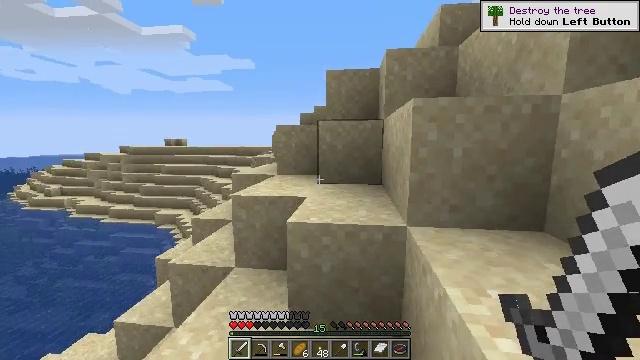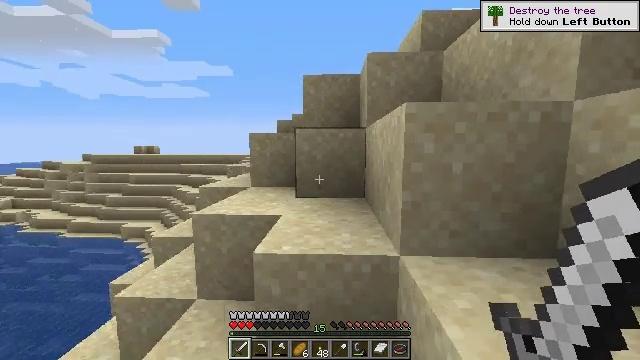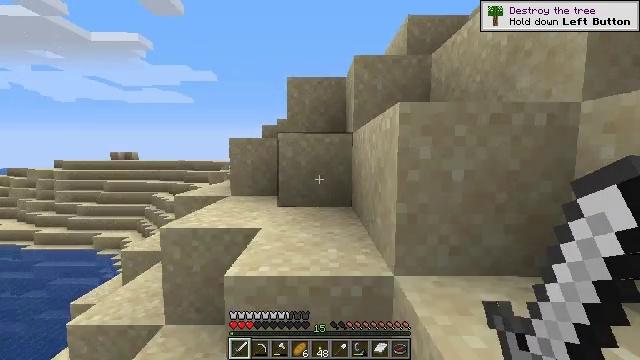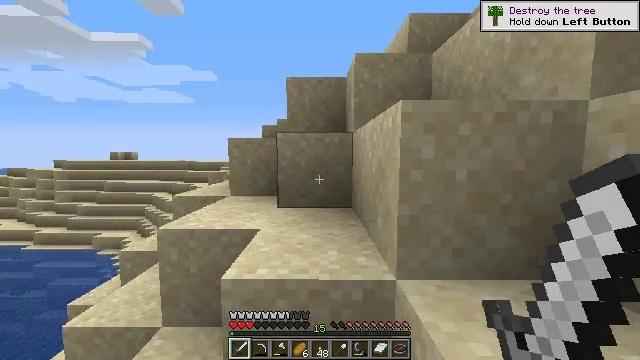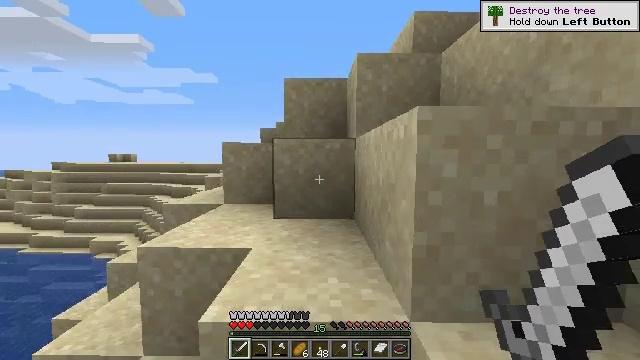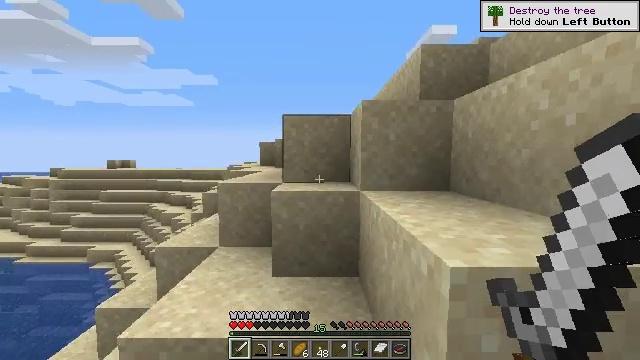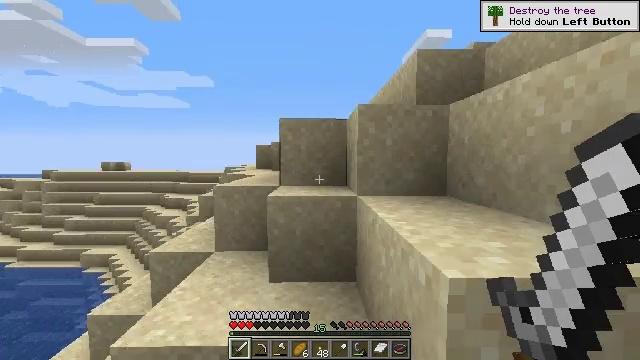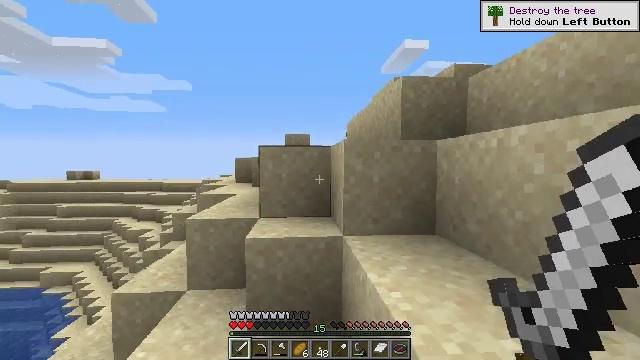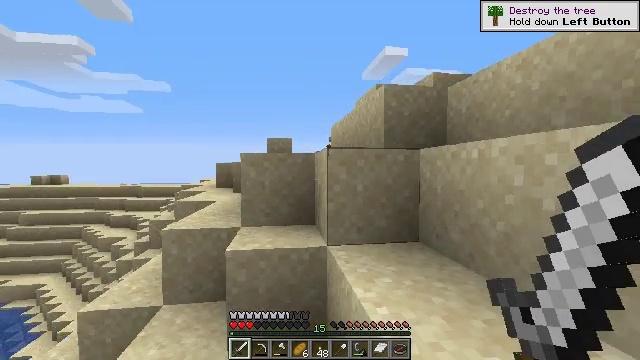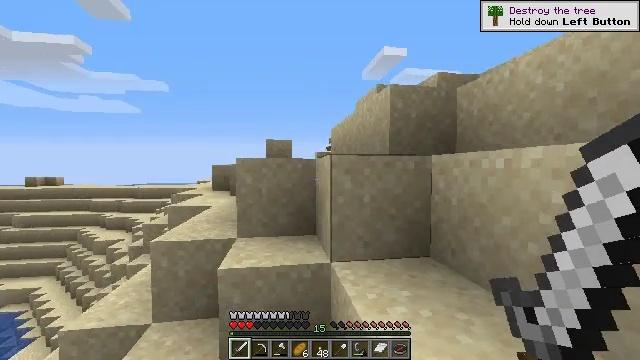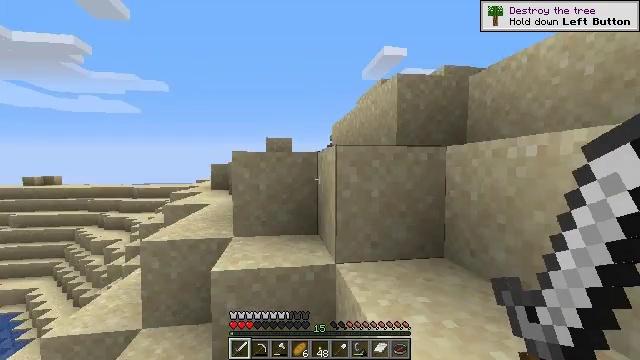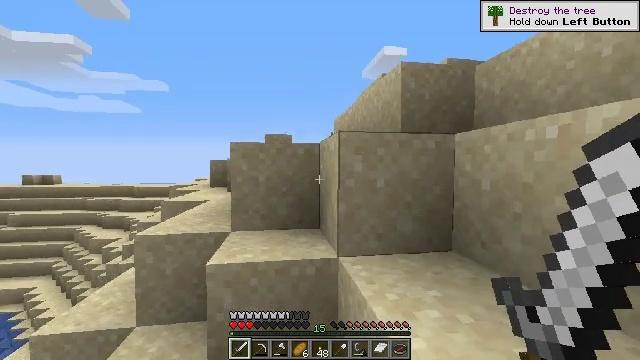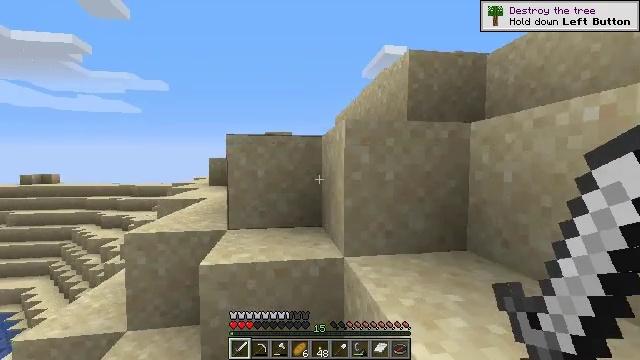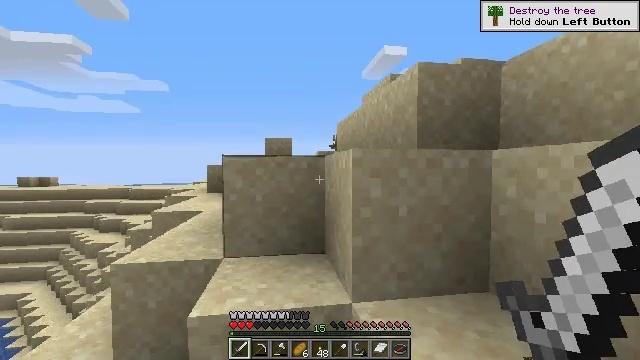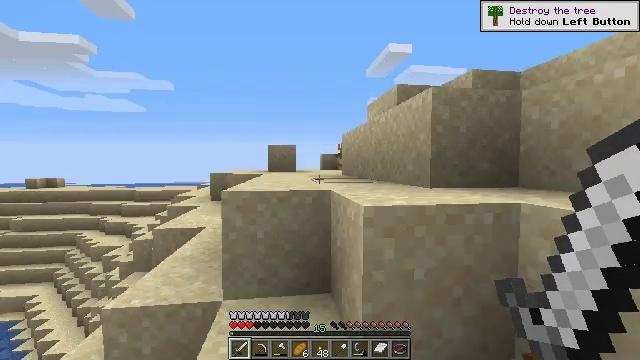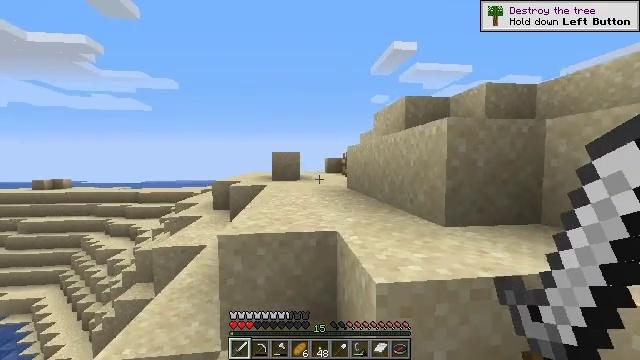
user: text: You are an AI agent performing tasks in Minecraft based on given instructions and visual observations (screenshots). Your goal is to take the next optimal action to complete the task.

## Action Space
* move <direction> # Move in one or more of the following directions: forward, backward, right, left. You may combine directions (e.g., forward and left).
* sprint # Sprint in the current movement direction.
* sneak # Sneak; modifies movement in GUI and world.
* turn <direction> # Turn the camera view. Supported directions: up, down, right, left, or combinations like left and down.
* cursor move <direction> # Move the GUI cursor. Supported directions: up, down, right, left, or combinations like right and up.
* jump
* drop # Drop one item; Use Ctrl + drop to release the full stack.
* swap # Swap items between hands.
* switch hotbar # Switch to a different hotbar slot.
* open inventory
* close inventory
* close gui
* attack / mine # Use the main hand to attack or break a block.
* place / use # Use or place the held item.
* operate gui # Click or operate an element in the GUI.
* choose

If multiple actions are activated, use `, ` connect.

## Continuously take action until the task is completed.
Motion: motion action
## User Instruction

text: Harvest the dead bush.
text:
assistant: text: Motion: move forward, turn right and up
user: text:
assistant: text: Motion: move forward, turn right and up
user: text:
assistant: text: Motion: move forward
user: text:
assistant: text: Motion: move forward, jump
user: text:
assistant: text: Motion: move forward, jump
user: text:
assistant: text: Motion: move forward, jump
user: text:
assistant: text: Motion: move forward, turn right and up, jump
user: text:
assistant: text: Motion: move forward, turn right
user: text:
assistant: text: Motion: move forward
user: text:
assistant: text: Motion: move forward
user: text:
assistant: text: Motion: move forward
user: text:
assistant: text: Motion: move forward
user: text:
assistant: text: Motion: move forward, jump
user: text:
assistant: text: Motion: move forward, jump
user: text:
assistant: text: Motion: move forward, jump
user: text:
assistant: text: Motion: move forward, jump
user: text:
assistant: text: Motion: move forward
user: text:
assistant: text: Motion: move forward
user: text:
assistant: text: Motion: move forward
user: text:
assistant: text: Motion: move forward
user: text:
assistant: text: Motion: move forward
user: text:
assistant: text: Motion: move forward, jump
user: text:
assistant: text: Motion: move forward, jump
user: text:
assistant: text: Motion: move forward, jump
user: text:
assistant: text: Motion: move forward, jump
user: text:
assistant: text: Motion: move forward
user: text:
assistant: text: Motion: move forward, turn down
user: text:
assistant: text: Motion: move forward, turn left and down
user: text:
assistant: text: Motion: move forward, turn left and down
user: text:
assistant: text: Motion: move forward, turn left and down